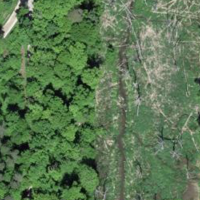
EUNIS habitat code: 41
Species observed at this site:
Lathyrus vernus